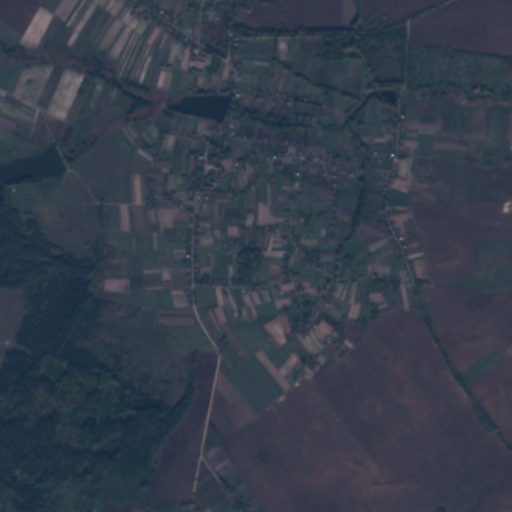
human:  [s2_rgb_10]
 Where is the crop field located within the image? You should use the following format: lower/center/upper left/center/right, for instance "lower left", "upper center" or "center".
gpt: The crop field is located in the lower right of the image.
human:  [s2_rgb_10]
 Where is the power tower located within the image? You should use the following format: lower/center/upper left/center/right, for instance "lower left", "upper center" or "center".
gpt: The power tower is located in the upper right of the image.
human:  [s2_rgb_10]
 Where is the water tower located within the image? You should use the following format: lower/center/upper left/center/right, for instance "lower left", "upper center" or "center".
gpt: The water tower is located in the center left of the image.
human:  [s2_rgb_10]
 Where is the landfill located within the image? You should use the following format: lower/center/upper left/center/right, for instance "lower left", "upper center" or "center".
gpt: There is no landfill in the image.